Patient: sex M, age 52
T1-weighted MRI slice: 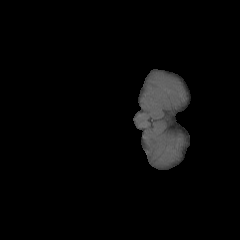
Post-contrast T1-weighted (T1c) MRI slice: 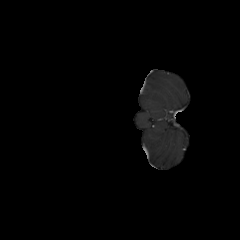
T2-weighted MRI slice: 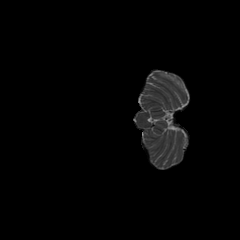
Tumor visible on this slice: no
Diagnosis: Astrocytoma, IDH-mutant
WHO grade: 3